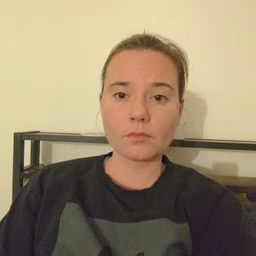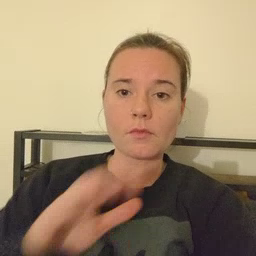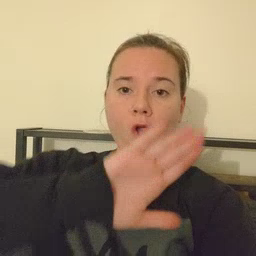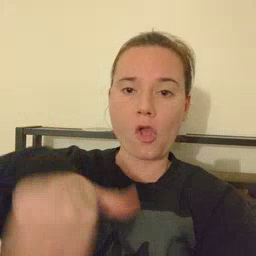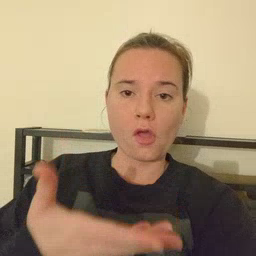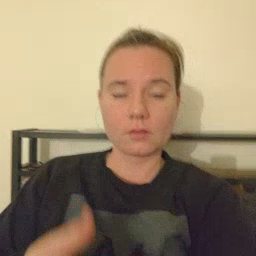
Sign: all